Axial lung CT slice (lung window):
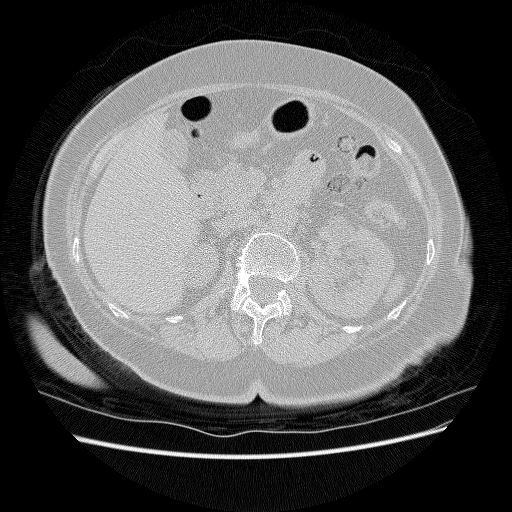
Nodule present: no